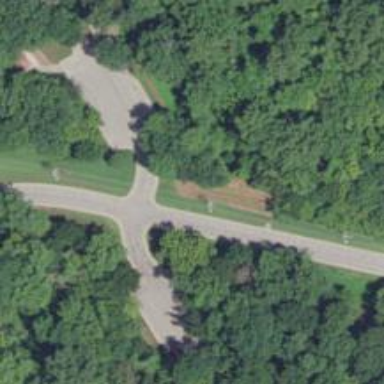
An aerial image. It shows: Stop road.